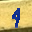
Label: 4